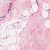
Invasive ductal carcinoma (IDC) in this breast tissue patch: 0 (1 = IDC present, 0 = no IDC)